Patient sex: F
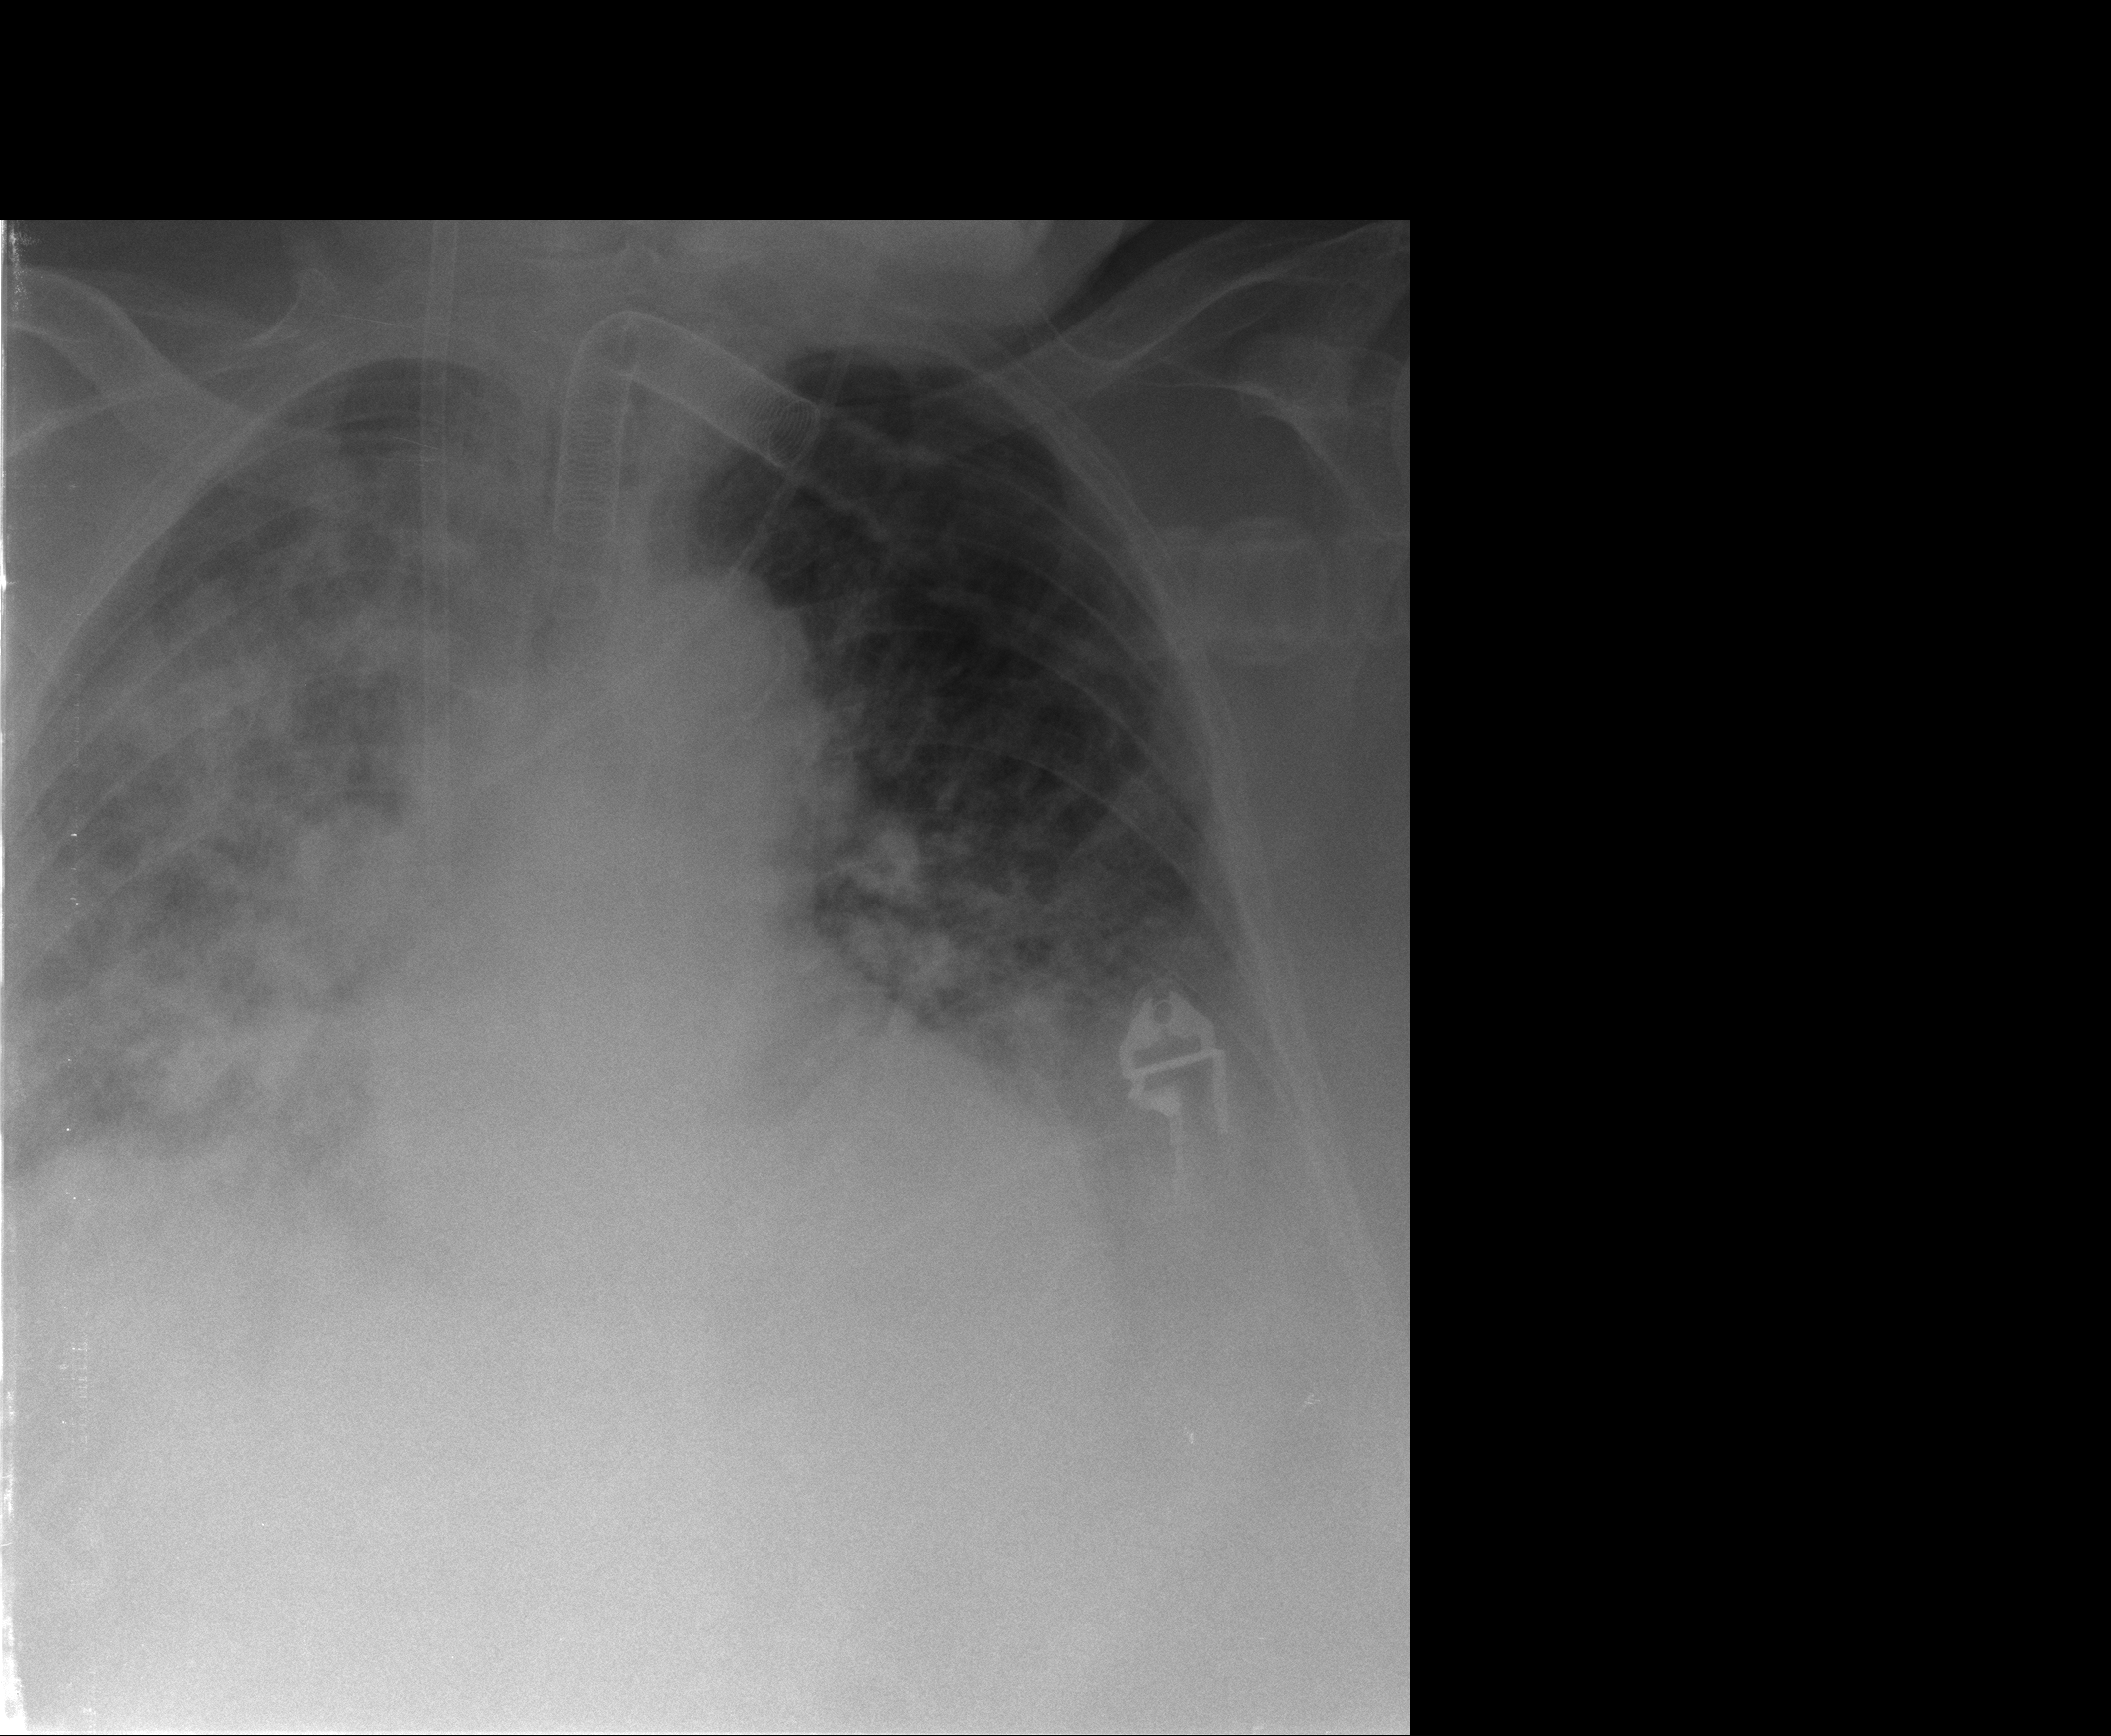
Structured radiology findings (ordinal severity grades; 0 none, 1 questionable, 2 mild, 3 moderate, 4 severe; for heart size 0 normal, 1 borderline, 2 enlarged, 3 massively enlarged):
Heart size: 1
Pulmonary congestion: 3
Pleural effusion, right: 2
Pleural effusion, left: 3
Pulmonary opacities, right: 4
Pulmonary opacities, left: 3
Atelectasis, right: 3
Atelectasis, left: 3